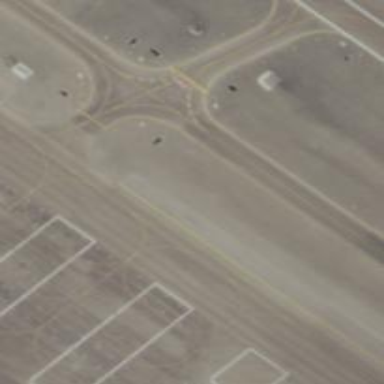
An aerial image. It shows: Image of taxiway at airport.